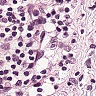
Metastatic tissue present: no